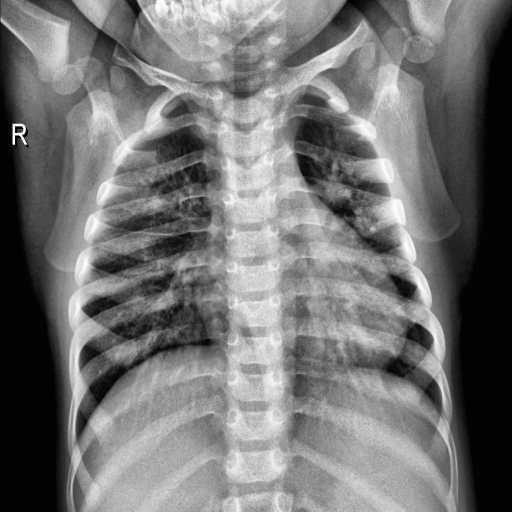
Finding: NORMAL